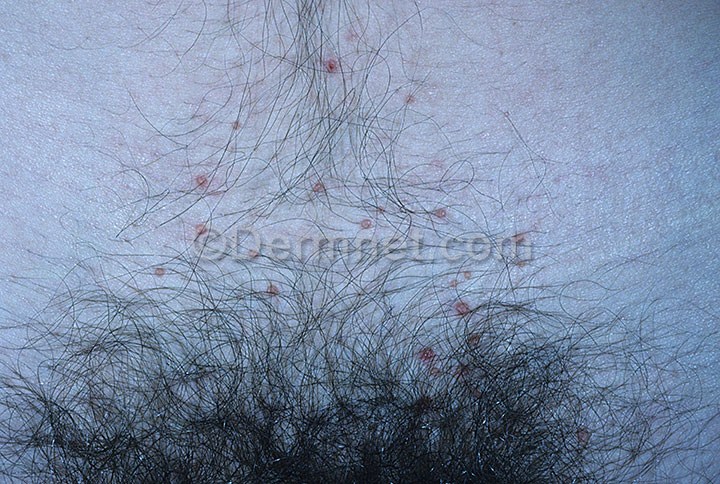
Disease: Herpes HPV and other STDs Photos